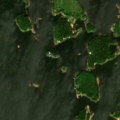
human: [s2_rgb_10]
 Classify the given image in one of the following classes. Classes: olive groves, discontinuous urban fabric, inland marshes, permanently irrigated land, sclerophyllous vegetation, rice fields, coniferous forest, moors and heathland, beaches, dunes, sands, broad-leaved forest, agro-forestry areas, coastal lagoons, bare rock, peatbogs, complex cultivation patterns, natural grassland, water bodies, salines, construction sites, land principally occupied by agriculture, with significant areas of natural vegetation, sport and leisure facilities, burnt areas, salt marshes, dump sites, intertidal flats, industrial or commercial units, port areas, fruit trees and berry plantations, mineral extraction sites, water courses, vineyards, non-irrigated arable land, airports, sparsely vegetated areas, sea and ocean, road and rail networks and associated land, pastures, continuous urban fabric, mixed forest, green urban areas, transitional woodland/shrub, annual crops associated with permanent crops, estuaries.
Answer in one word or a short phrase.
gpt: coniferous forest, mixed forest, sea and ocean